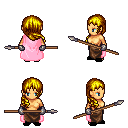
a pixel art fantasy rpg character, female body template, human, tanned skin, pink cape, robe skirt, blonde right-swept hairstyle, metal gloves, black slippers, spear, four views (front, back, left, right), 2x2 character sprite sheet, small pixel art, hard edges, no anti-aliasing